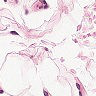
Metastatic tissue present: no